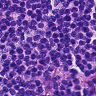
Metastatic tissue present: no